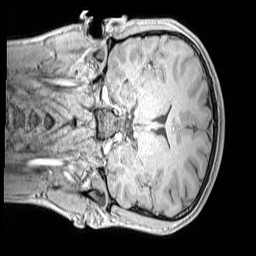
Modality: MP2RAGE
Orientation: coronal
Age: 11
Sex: male
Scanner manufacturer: siemens
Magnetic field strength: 3 T
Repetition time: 4 s
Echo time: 0.00299 s